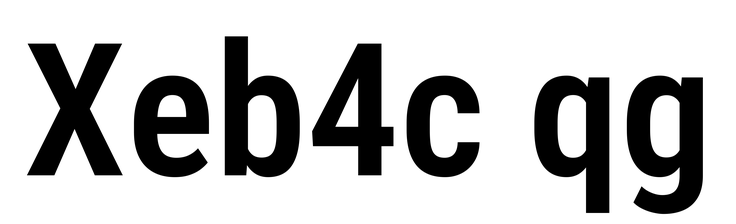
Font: Roboto_Condensed_SemiBold